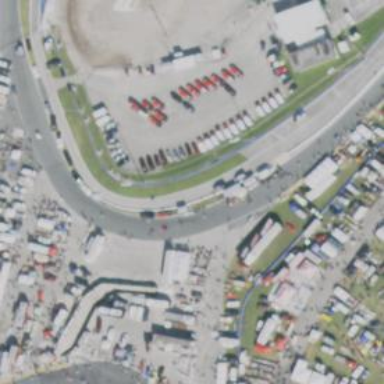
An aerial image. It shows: Raceway for motor sports.